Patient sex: M
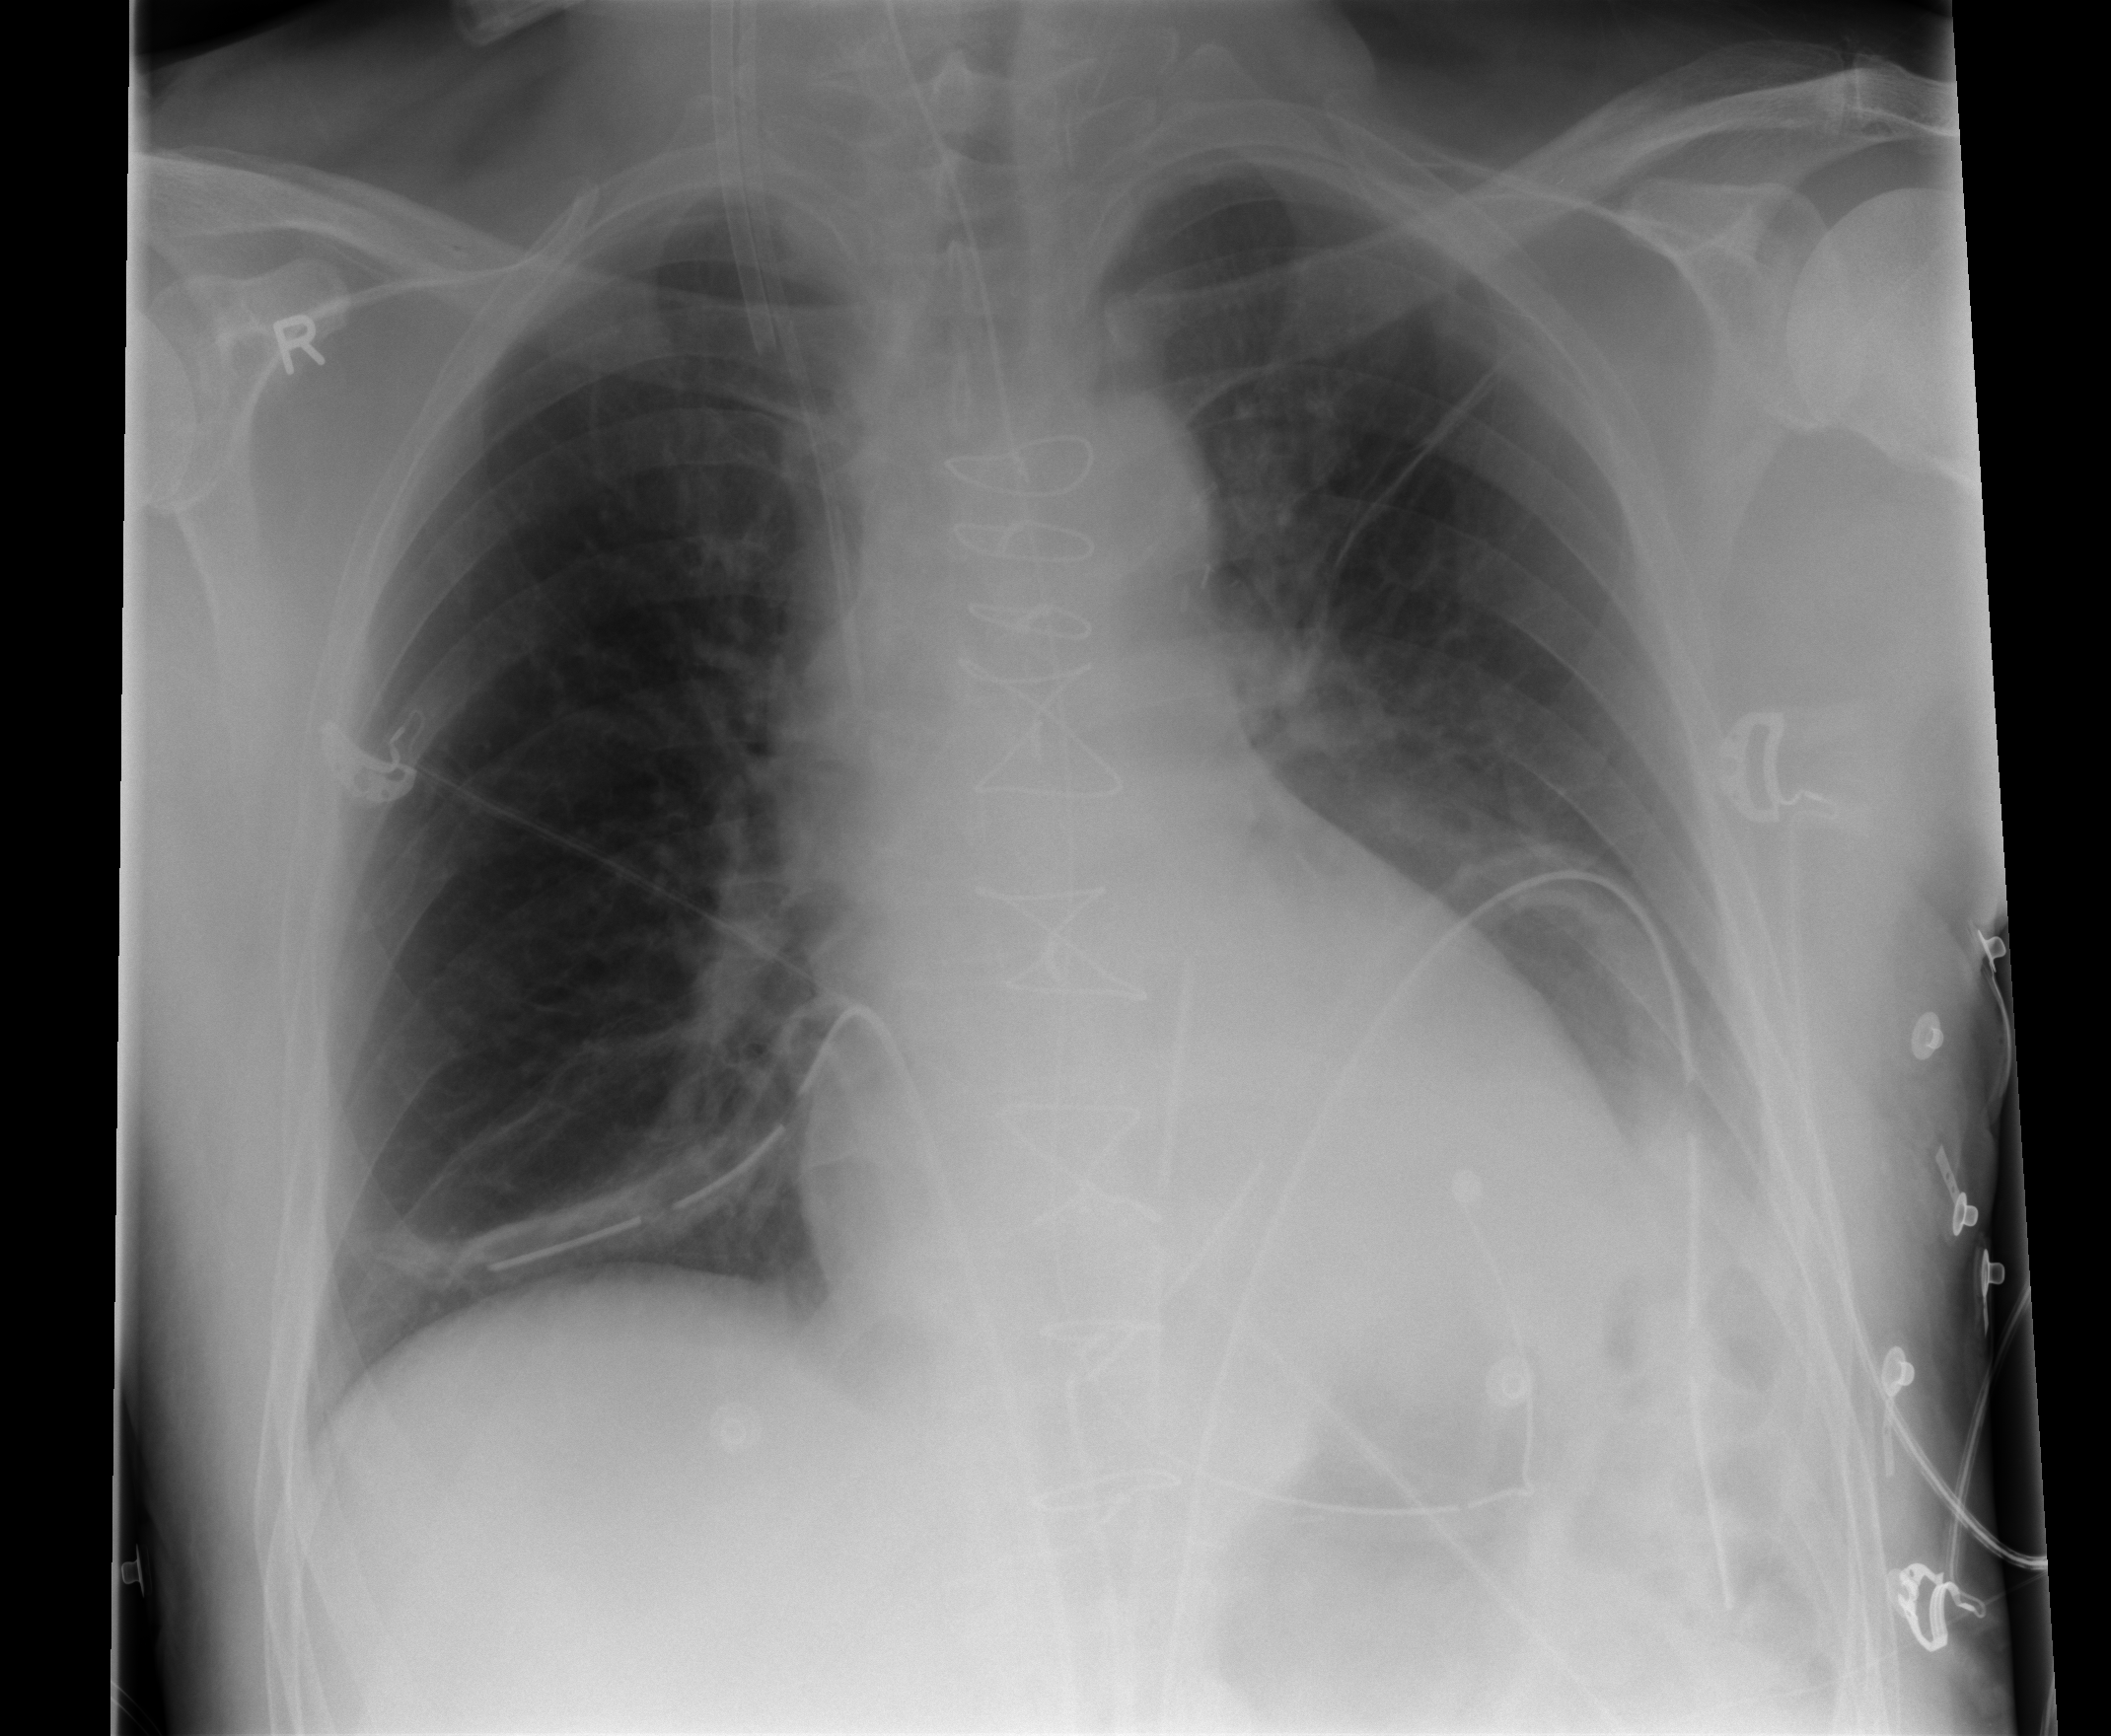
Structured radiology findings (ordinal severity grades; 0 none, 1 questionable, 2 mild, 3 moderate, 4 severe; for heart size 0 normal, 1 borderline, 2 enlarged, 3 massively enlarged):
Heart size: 0
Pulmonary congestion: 1
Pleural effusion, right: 0
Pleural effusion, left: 2
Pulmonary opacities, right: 0
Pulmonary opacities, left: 0
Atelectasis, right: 2
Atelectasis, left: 2